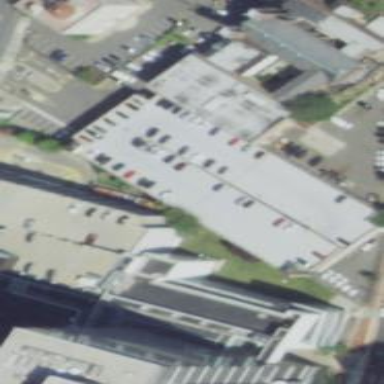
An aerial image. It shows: Multi-storey parking building.